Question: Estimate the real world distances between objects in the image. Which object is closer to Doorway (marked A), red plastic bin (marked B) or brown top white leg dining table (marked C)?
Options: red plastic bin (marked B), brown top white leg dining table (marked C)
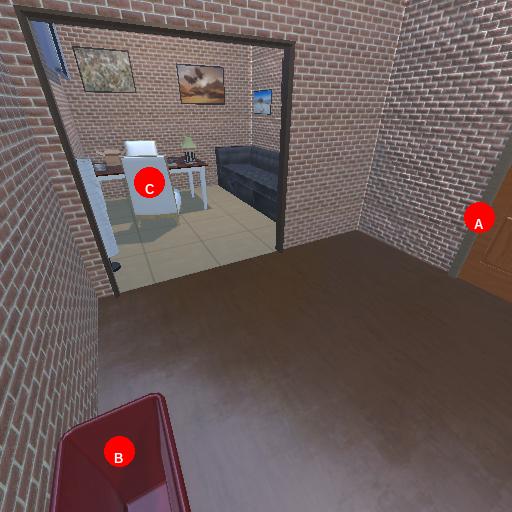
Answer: red plastic bin (marked B)